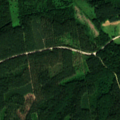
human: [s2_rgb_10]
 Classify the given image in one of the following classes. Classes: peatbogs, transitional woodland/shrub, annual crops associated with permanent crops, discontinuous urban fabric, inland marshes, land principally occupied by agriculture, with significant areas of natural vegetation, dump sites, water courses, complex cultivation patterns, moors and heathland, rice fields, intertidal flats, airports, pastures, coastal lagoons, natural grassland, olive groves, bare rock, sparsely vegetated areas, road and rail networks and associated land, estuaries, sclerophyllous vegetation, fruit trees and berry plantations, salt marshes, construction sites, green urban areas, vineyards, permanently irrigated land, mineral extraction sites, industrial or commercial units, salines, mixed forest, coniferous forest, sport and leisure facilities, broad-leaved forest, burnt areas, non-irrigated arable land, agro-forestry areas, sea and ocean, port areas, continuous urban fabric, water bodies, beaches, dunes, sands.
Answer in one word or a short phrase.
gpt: land principally occupied by agriculture, with significant areas of natural vegetation, broad-leaved forest, coniferous forest, mixed forest, transitional woodland/shrub